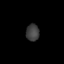
Tissue: lung
Cell type: Myeloid cells
Senescence score: 0.606
Nuclear area (px): 221
Mean DAPI intensity: 61.923